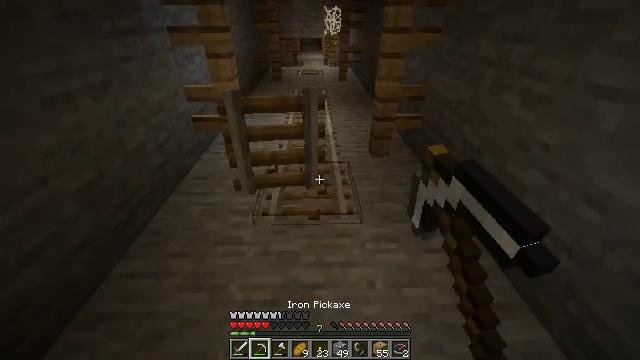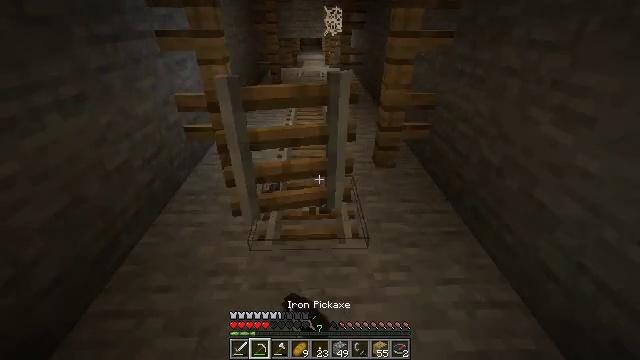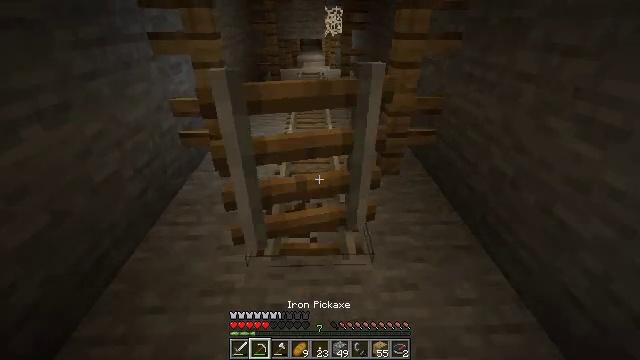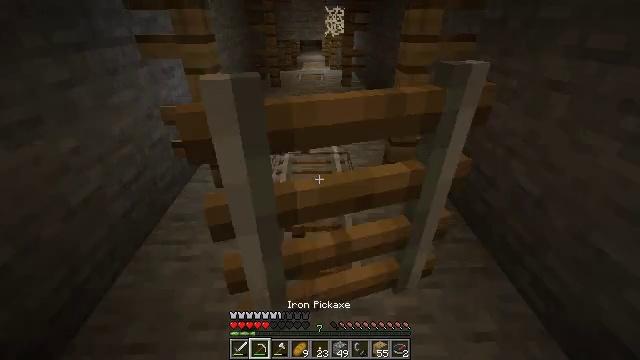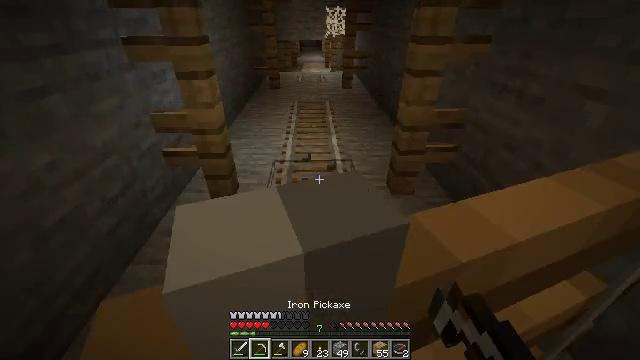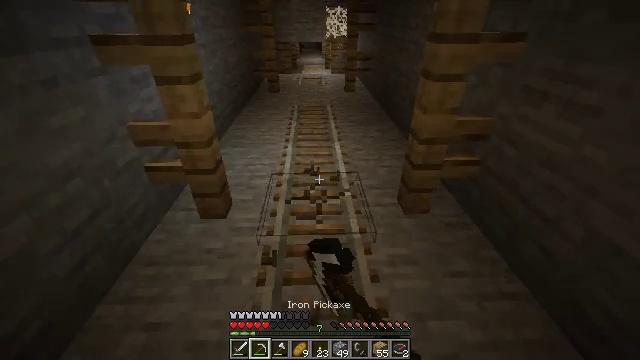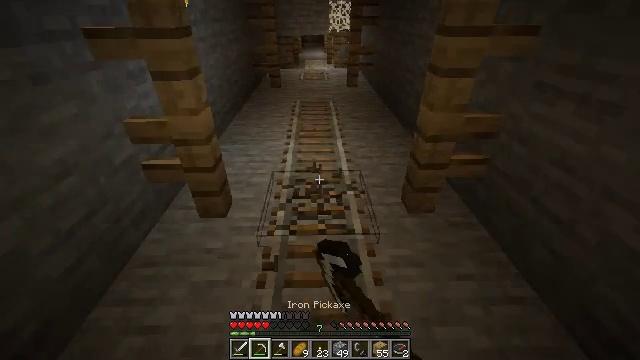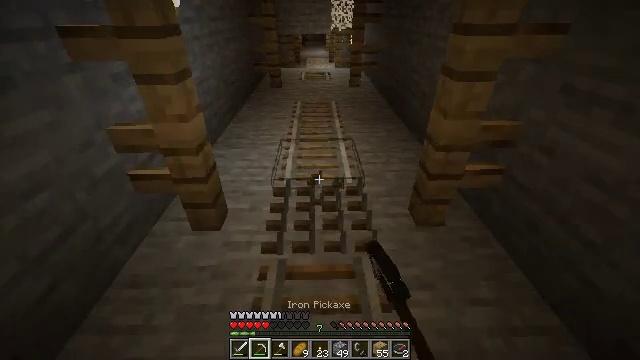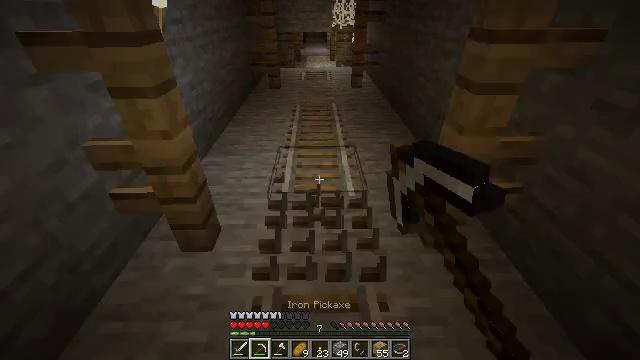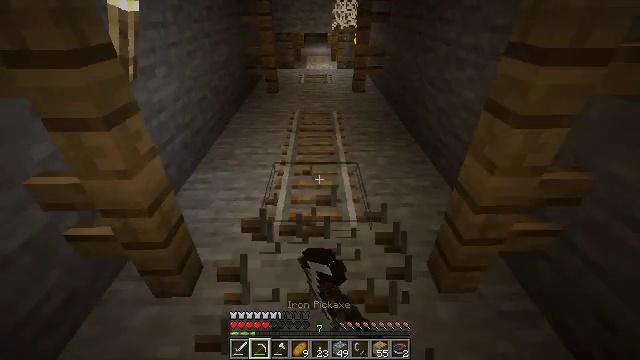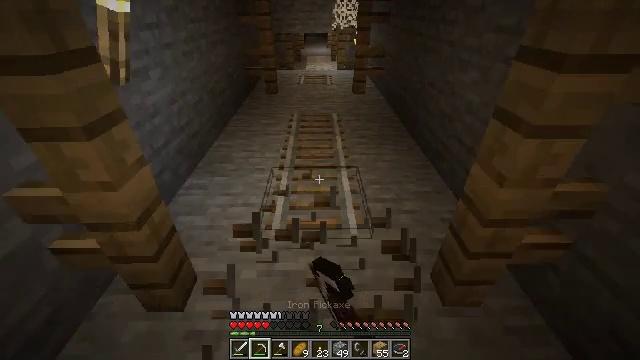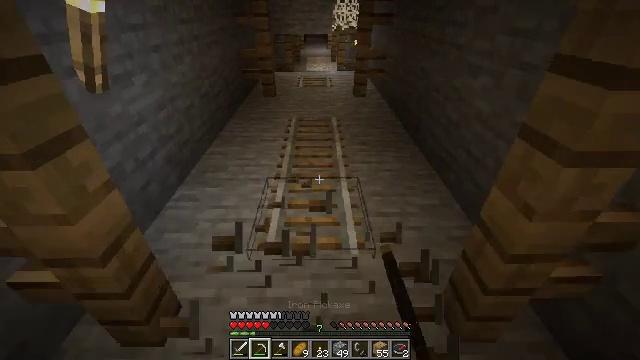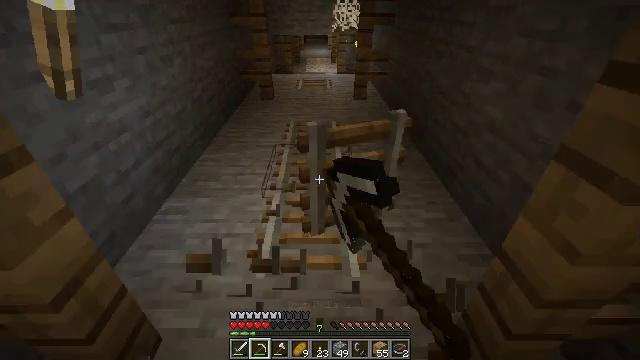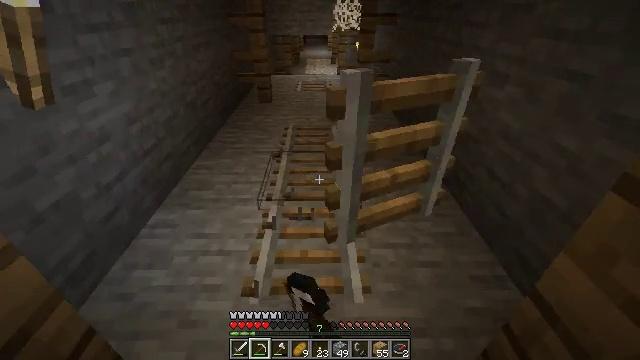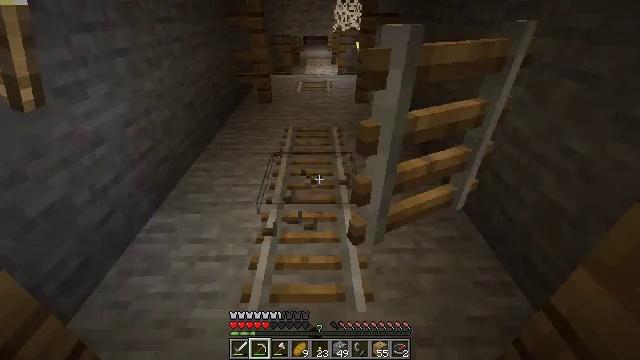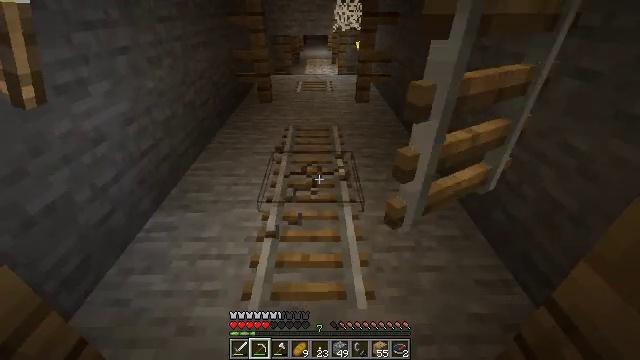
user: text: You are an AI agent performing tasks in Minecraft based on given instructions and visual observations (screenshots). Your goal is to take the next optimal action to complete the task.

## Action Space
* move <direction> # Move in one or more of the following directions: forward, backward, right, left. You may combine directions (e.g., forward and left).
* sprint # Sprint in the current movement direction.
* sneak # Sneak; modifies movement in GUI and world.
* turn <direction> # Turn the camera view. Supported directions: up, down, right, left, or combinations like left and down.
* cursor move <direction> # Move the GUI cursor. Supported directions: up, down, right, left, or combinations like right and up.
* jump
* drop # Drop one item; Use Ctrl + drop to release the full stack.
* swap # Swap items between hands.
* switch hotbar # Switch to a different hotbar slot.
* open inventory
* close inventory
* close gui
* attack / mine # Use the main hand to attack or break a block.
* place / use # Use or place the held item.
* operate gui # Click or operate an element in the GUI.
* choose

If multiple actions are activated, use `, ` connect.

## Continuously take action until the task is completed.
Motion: motion action
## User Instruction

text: Mine the rail.
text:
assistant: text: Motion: move forward, attack / mine
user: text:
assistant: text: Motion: move forward, attack / mine
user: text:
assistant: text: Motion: move forward, attack / mine
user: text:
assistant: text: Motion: move forward, attack / mine
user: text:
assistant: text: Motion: move forward, attack / mine
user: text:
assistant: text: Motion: move forward, turn down, attack / mine
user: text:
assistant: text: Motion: move forward, attack / mine
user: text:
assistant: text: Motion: move forward, attack / mine
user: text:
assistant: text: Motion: move forward, attack / mine
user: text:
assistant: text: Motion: move forward, attack / mine
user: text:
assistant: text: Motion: move forward, attack / mine
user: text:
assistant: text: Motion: move forward, attack / mine
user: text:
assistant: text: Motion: attack / mine
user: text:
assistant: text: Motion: attack / mine
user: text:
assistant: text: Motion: move back, attack / mine
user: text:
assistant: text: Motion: move back, attack / mine
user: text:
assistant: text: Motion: move back, attack / mine
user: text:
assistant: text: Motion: move back, attack / mine
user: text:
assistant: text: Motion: move back, attack / mine
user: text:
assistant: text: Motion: move back, attack / mine
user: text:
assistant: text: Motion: move back, attack / mine
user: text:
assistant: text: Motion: move back, attack / mine
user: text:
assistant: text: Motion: move back, attack / mine
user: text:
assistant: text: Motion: move back, attack / mine
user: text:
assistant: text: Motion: attack / mine
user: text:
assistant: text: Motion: attack / mine
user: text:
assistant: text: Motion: attack / mine
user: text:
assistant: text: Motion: attack / mine
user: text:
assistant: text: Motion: attack / mine
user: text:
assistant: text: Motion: attack / mine